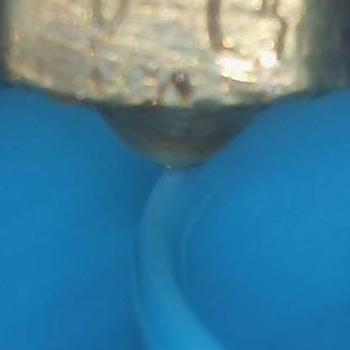
Flow rate: 59%